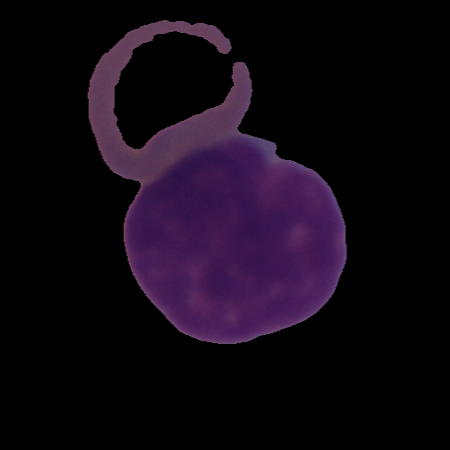
Label: cancer